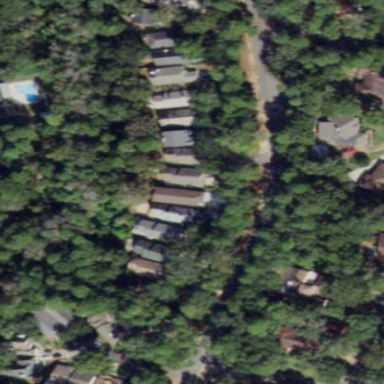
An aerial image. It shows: Residential area consisting of single-family homes.